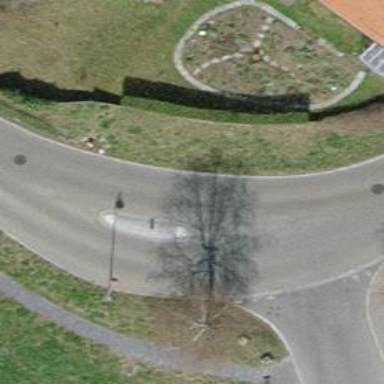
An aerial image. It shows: Tertiary road with asphalt surface.